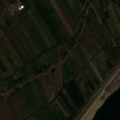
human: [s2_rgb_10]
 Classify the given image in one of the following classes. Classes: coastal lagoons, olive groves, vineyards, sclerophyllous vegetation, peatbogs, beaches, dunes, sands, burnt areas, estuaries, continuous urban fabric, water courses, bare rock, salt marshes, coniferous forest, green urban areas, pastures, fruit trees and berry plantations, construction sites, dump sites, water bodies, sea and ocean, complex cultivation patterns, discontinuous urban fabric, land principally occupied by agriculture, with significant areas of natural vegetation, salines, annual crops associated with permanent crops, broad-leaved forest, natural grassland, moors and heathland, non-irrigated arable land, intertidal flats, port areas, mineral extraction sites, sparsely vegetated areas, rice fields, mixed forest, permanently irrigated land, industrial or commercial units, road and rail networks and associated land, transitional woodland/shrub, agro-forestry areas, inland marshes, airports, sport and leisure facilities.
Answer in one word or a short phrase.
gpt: non-irrigated arable land, complex cultivation patterns, water bodies